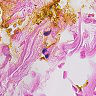
Metastatic tissue present: no